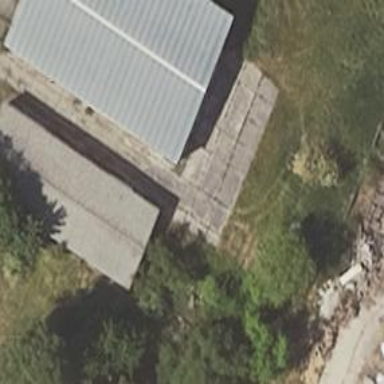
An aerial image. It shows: Shed.